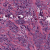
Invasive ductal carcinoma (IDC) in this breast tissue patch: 1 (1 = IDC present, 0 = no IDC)